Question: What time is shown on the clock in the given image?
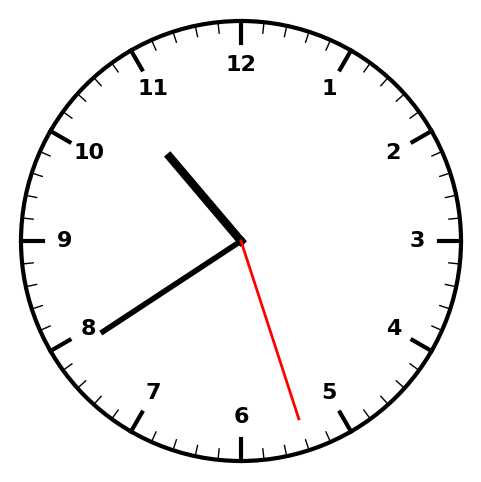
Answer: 10:39:27